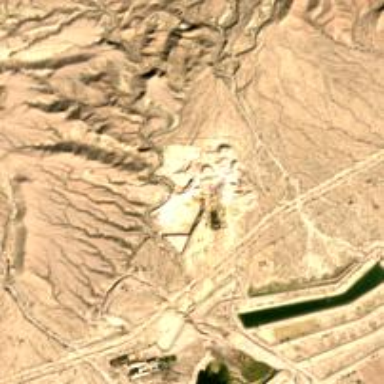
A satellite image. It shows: Quarry area known for concrete resources.